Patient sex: M
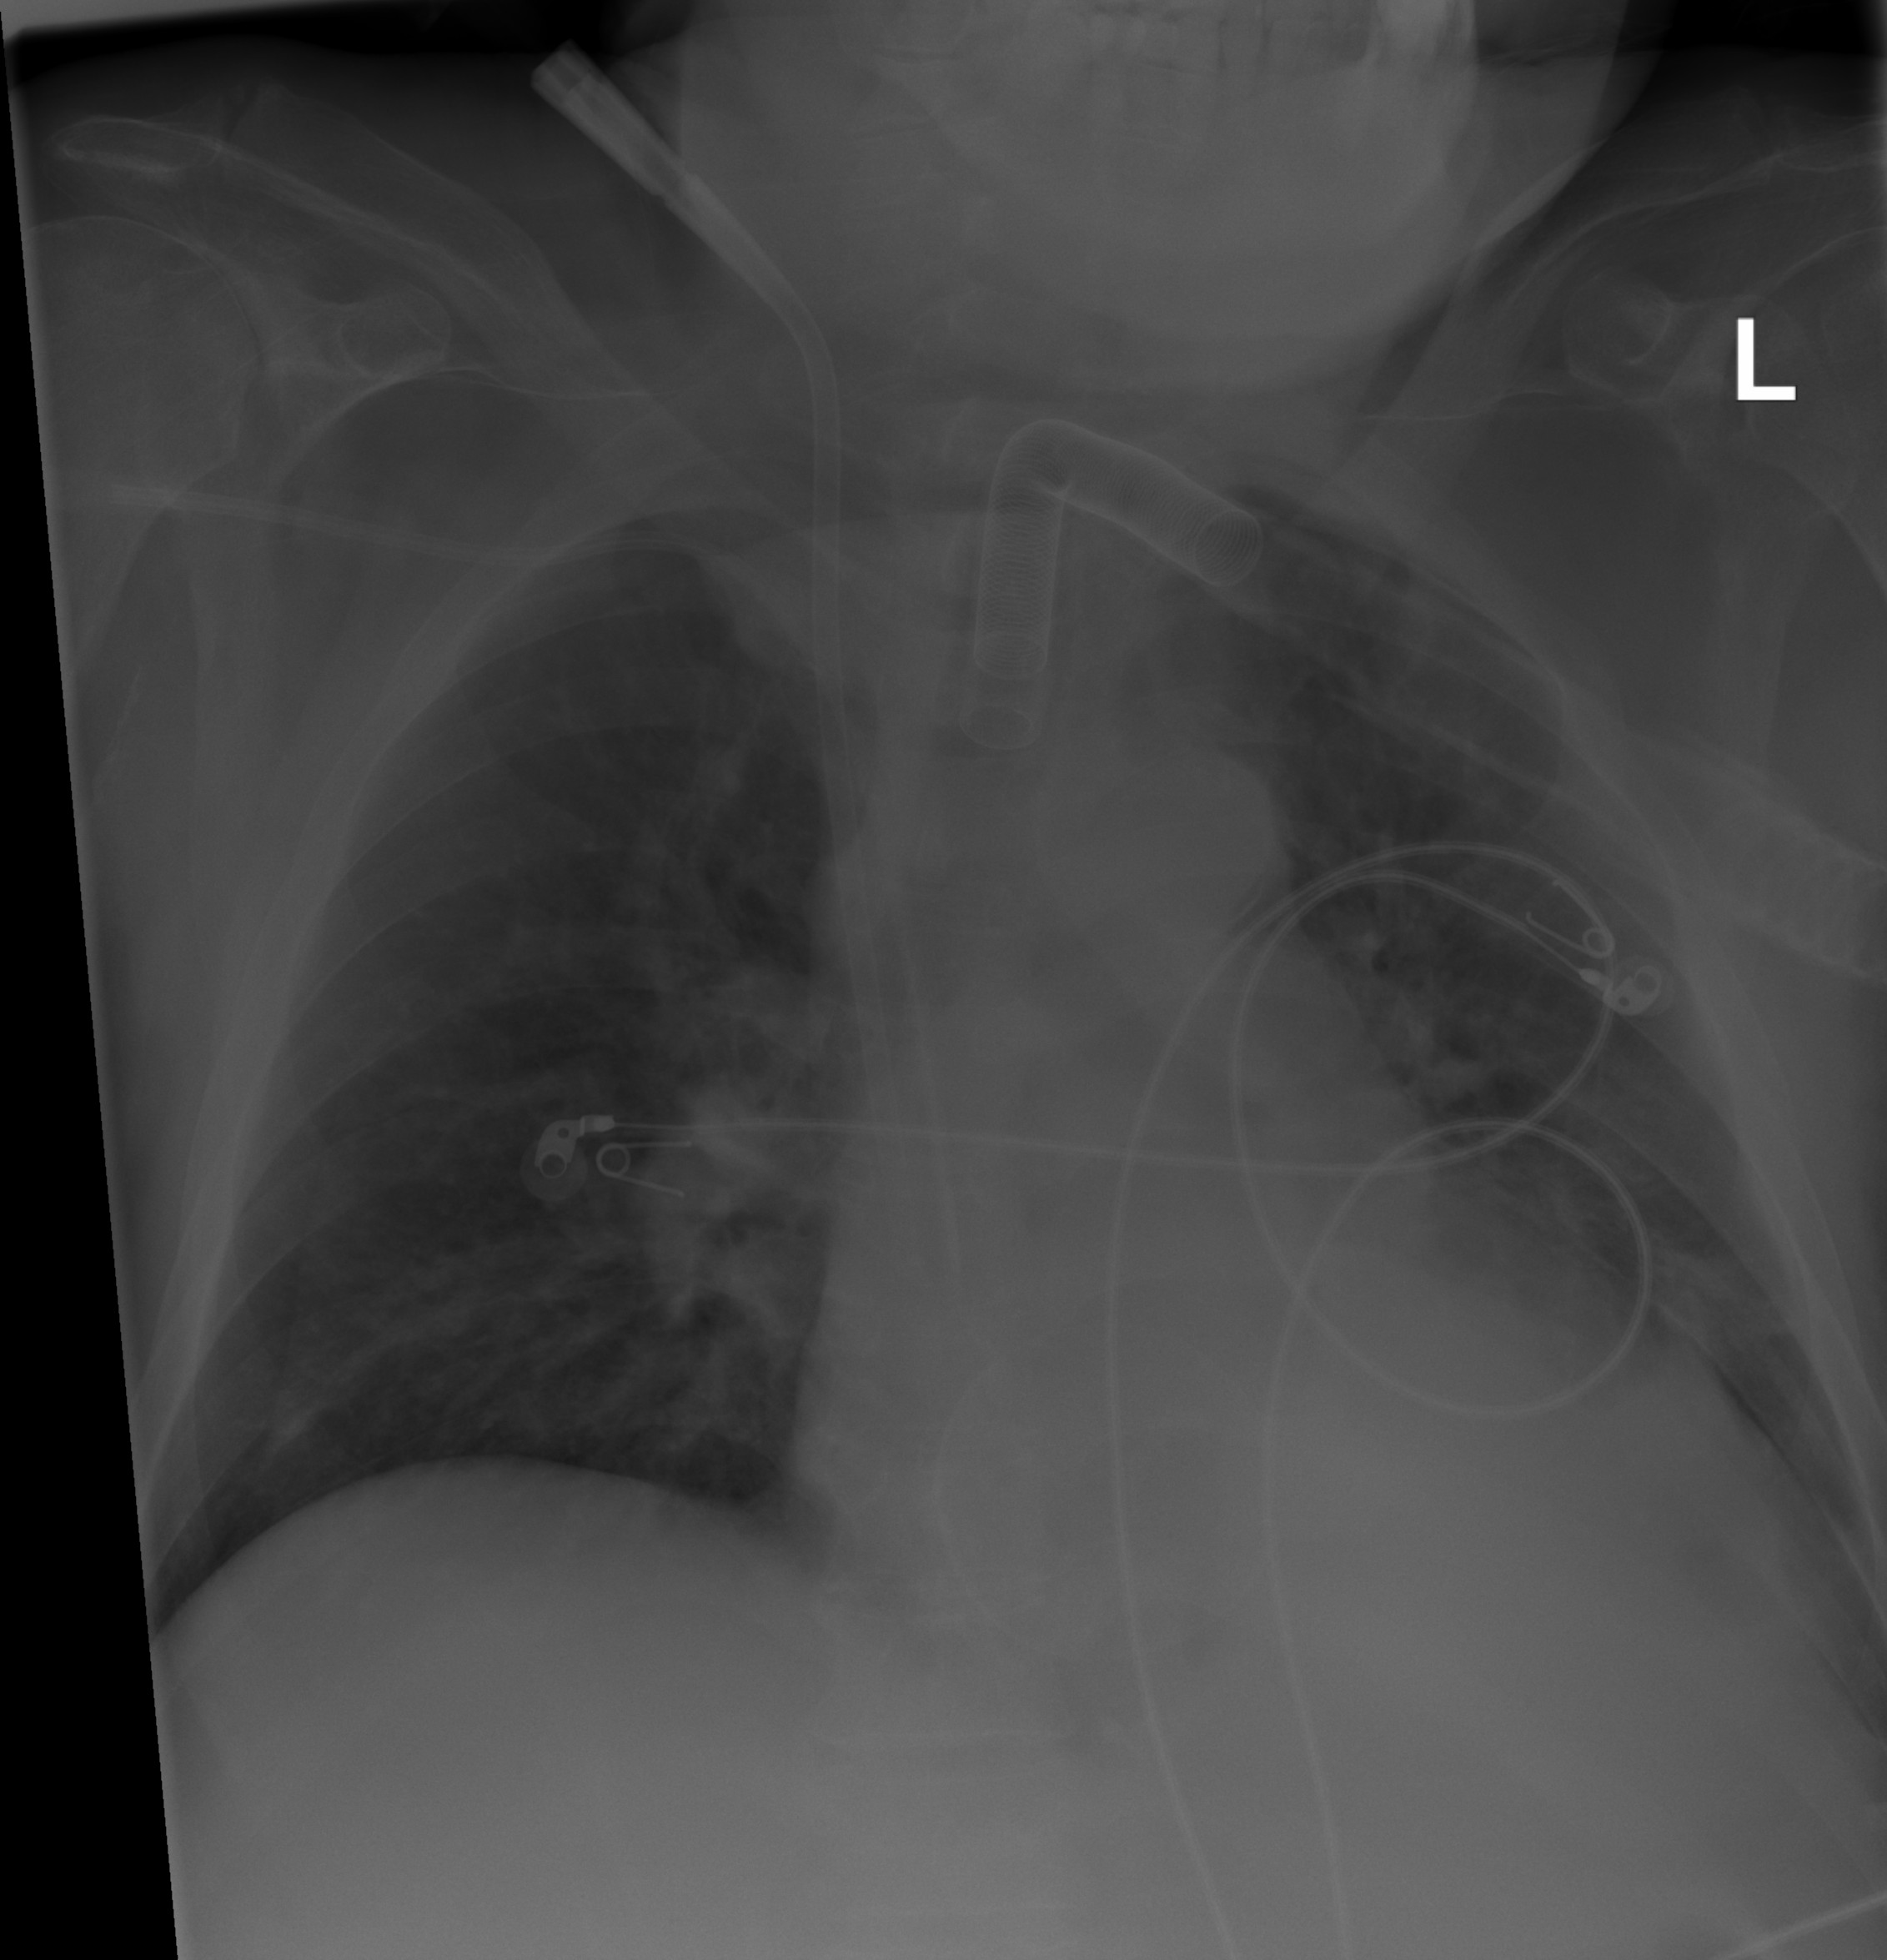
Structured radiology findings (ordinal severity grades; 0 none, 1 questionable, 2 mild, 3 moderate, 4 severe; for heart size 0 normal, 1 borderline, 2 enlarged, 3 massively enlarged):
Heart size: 2
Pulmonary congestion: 0
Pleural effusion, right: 0
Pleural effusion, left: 0
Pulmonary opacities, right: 1
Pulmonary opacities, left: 0
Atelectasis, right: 1
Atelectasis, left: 0